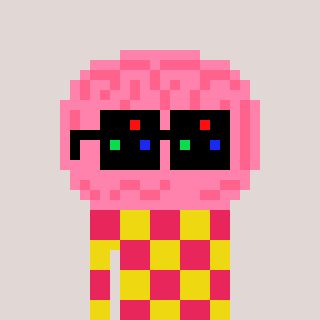
a pixel art character with square black sunglasses, a brain-shaped head and a yellow-colored body on a warm background